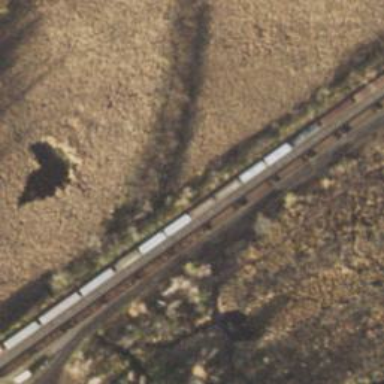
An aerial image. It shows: Abandoned railway.